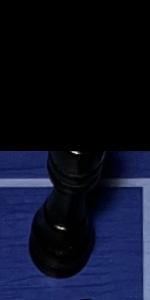
Label: Rook_Black